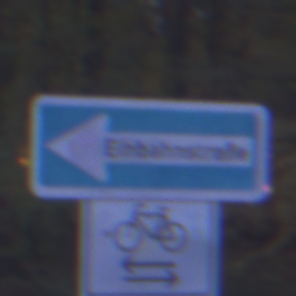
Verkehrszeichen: EinbahnstrasseLinksweisend
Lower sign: RichtungsangabeDurchPfeile9
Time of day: Night
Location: Outdoor (Suburban)
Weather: PartlyCloudy
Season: NotSpecified
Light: Artificial